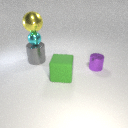
large gray metal cylinder below large yellow metal sphere